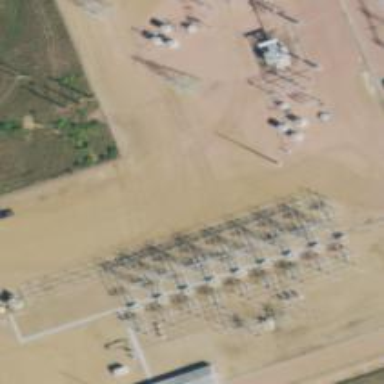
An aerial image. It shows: Switch for power supply.